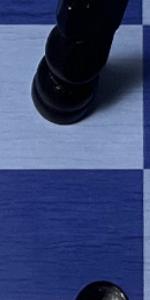
Label: Empty